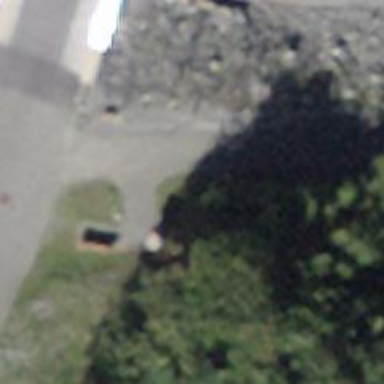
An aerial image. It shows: Wayside shrine building.